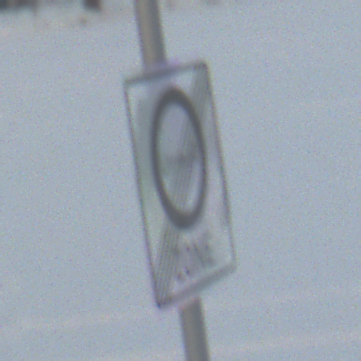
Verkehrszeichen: EndeUmweltzone
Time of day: SunriseSunset
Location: Outdoor (Nature)
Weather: PartlyCloudy
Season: NotSpecified
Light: Natural